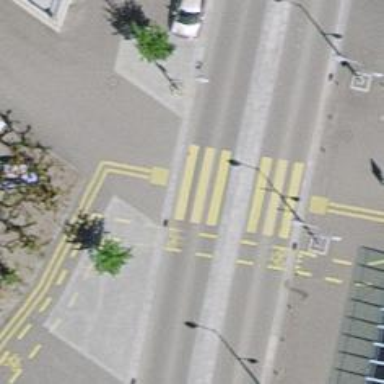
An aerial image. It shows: Marked crossing on the road.